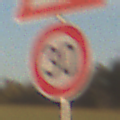
Verkehrszeichen: Geschwindigkeit30
Zusatzzeichen oben: Lichtzeichenanlage
Umgebung: Outdoor, Nature
Tageszeit: SunriseSunset
Wetter: PartlyCloudy
Licht: Natural
Jahreszeit: NotSpecified
Kontrast: HighContrast